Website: macys
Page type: delivery-shipping
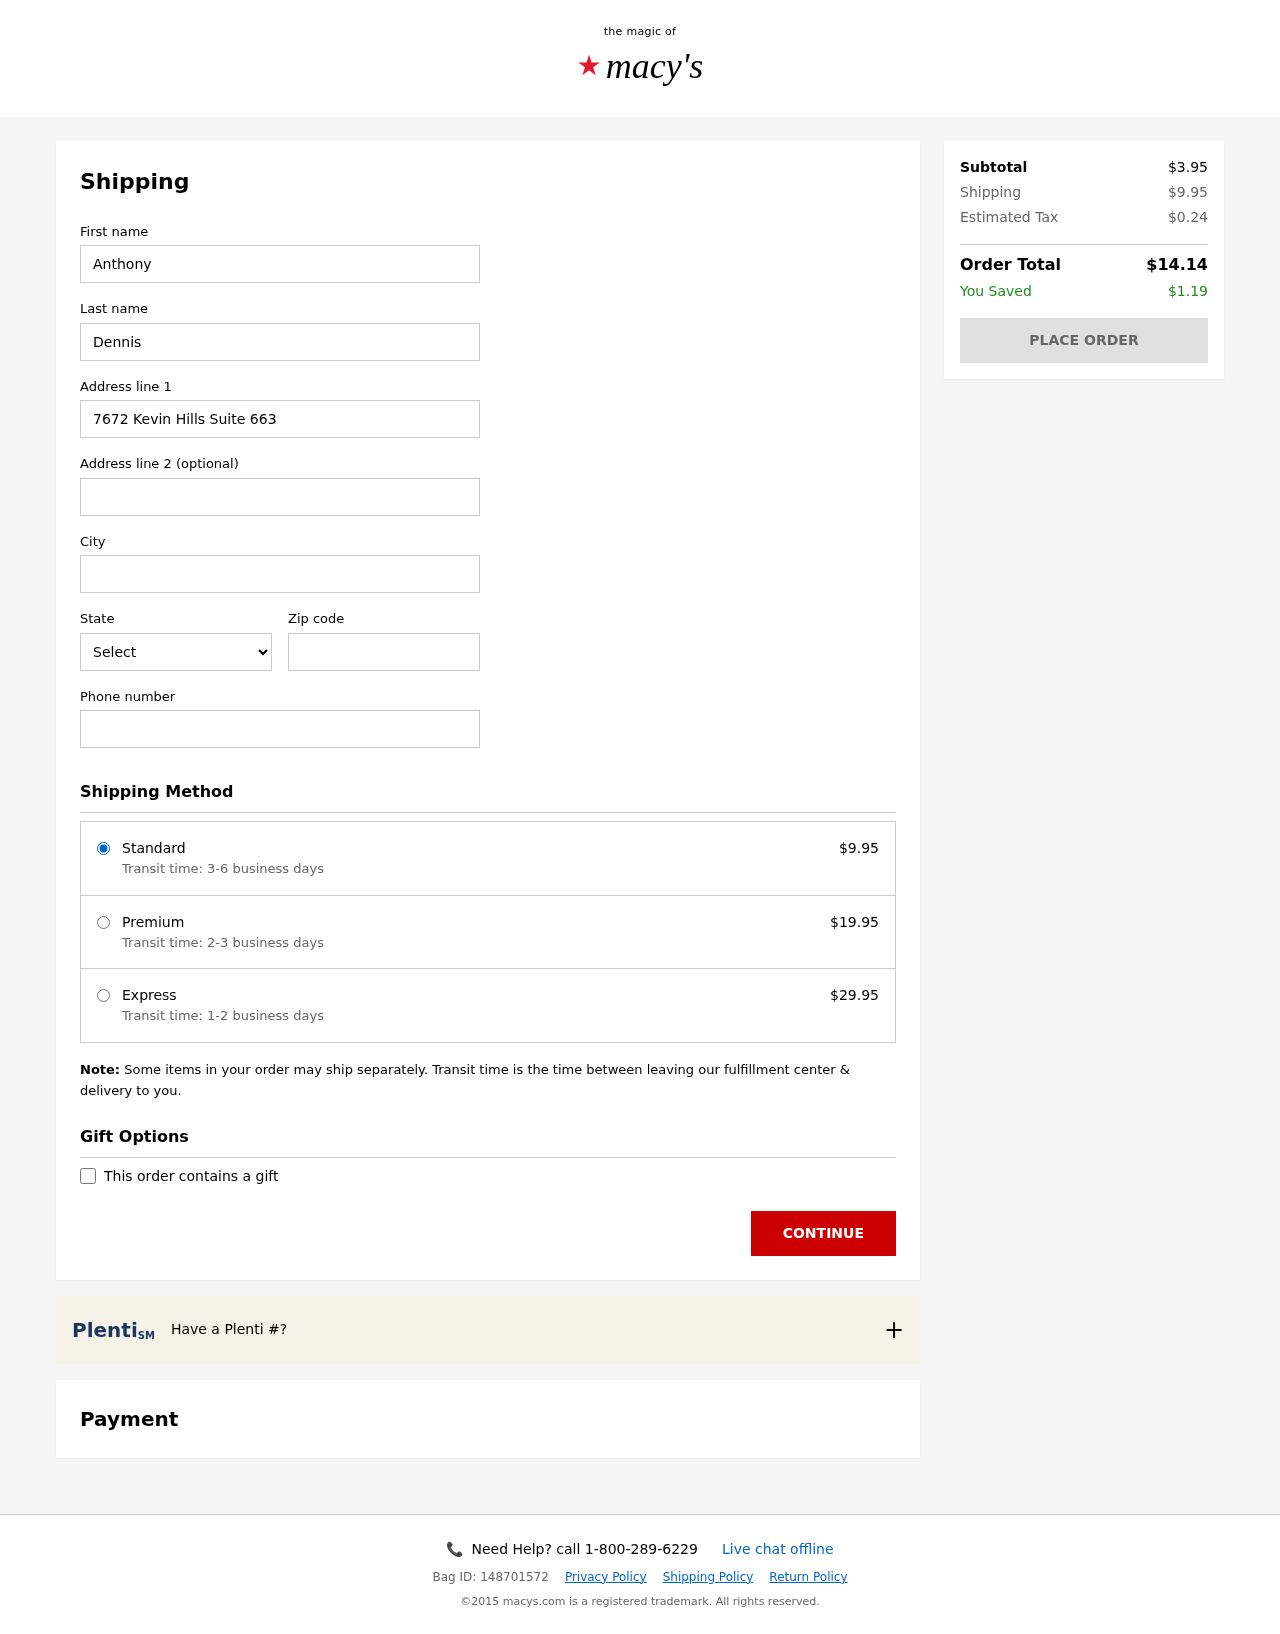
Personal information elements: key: PII_CITY
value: New Kevinbury
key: PII_FIRSTNAME
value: Anthony
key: PII_LASTNAME
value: Dennis
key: PII_PHONE
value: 3767963417
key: PII_POSTCODE
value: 88651
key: PII_STATE_ABBR
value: AZ
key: PII_STREET
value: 7672 Kevin Hills Suite 663
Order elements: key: ORDER_SHIPPING_COST
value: $9.95
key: ORDER_SHIPPING_PREMIUM
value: $19.95
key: ORDER_SHIPPING_EXPRESS
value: $29.95
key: ORDER_SUBTOTAL
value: $3.95
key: ORDER_TAX
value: $0.24
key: ORDER_TOTAL
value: $14.14
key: ORDER_SAVINGS
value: $1.19